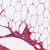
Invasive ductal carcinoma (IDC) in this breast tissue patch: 0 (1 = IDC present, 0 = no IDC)